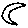
Label: moon